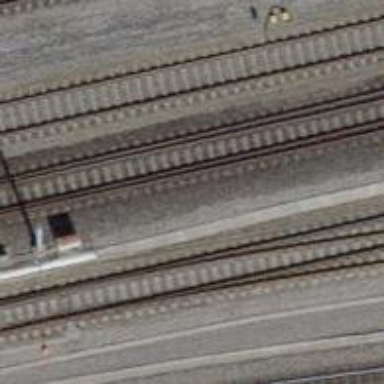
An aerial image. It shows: Railway switch.